Question: i am making an navigation based application. In this application i am drawing a route from points selected by the user.
for Calculating the route i have used 'Google direction API'. and for drawing the route i have used this code
'''
- (void) drawRoute:(NSArray *) path
{
NSInteger numberOfSteps = path.count;
[self.objMapView removeOverlays: self.objMapView.overlays];
CLLocationCoordinate2D coordinates[numberOfSteps];
for (NSInteger index = 0; index < numberOfSteps; index++)
{
CLLocation *location = [path objectAtIndex:index];
CLLocationCoordinate2D coordinate = location.coordinate;
coordinates[index] = coordinate;
}
for( id <MKOverlay> ovr in [self.objMapView overlays])
{
MKPolylineView *polylineView = [[MKPolylineView alloc] initWithPolyline:ovr];
if (polylineView.tag == 22)
{
[self.objMapView removeOverlay:ovr];
}
[polylineView release];
}
MKPolyline *polyLine = [MKPolyline polylineWithCoordinates:coordinates count:numberOfSteps];
[self.objMapView addOverlay:polyLine];
}
'''

as shown in the picture polyline is not on the road.
I have used 'UICGDirections' but it is not working properly some times.
Please help me i am new to mapview.
Thanks in advance
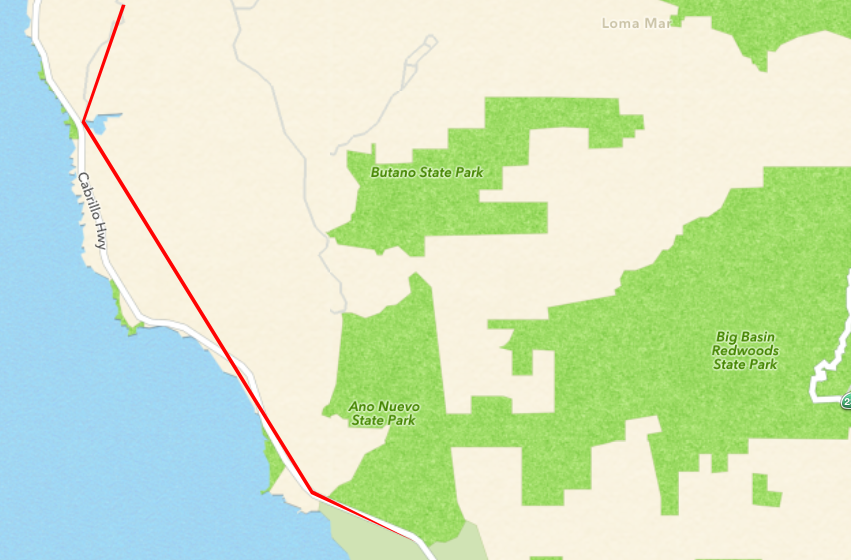
Answer: Below is a sample IPhone application demonstrates drawing routes on MKMapView using 'http://maps.google.com/maps?output=dragdir&saddr=%@&daddr=%@' as URL
<URL>
You can take this as a reference as it has implemented the same thing what you are trying to achieve.